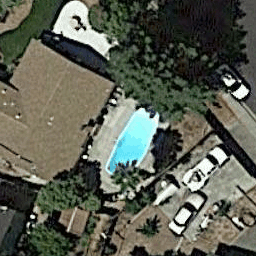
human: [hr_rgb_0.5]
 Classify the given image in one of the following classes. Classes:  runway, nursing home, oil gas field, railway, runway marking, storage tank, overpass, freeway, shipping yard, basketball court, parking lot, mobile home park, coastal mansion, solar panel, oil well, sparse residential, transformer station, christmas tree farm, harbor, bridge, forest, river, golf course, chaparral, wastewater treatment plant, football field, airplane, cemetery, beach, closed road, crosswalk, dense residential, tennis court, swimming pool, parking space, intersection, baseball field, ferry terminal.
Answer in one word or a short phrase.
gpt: swimming pool